Question: My storyboard is like this:

So from navigation controller , i am going to a tab controller.
My tab controller has its classed, named: MYTabBarView
In MyTabBarView.m , in its ViewDidLoad method I created the right bar button item programmatically like this:
'''
UIBarButtonItem *homeButton = [[UIBarButtonItem alloc] initWithTitle:@"Home" style:UIBarButtonSystemItemAction target:self action:@selector(homeButtonAction)];
self.navigationItem.rightBarButtonItem=homeButton;
'''
my question is how do I write an action for it. I mean if it was a button that was visible in the storyboard, I would "drag and dropped" it in the .h file and in the .m file I would have
the method:
Now what should I do?
'''
- (IBAction)home:(id)sender {
....
}
'''
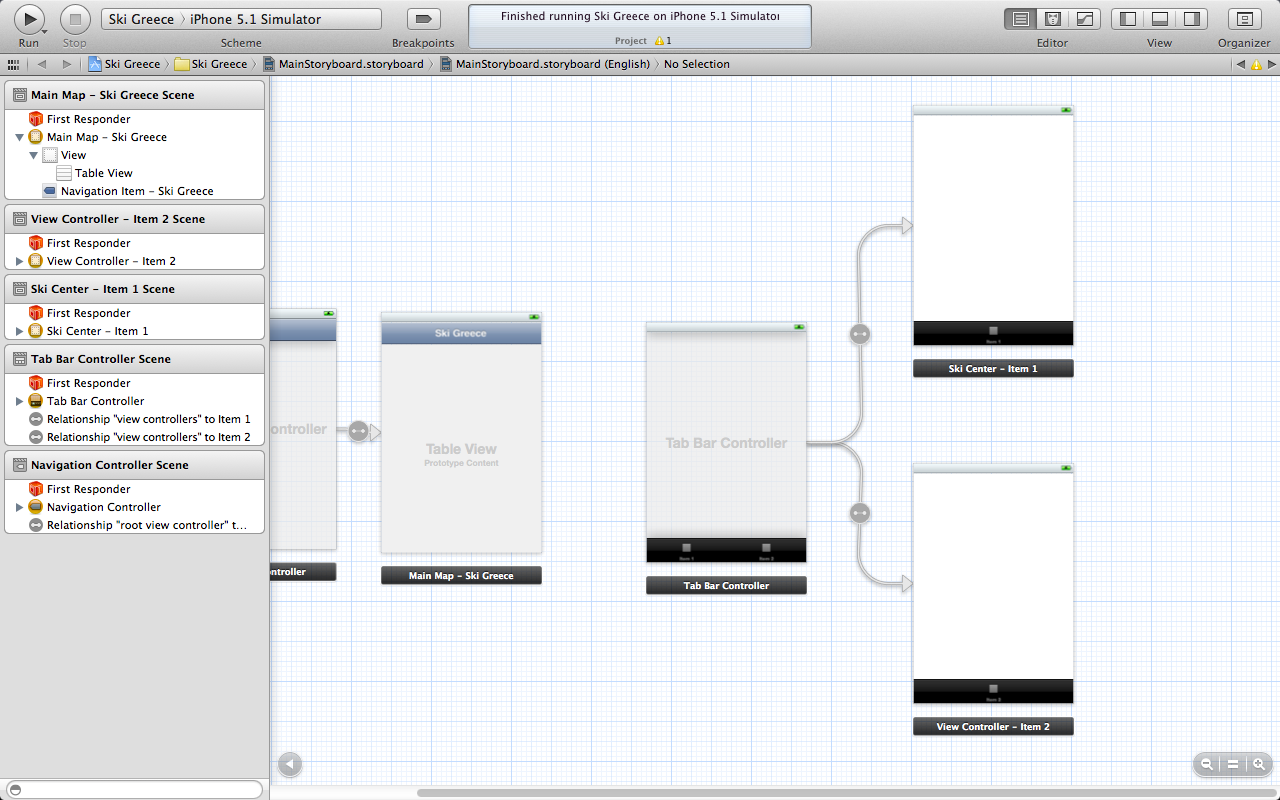
Answer: Use the selector you typed when you created the button:
'''
- (void)homeButtonAction {
// Code
}
'''
And if you want to pass along the sender use '@selector(homeButtonAction:)' and the following method:
'''
- (void)homeButtonAction:(id)sender {
// Code
}
'''